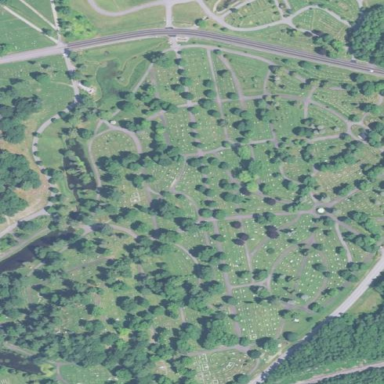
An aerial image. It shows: Cemetery.